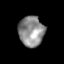
Tissue: skin
Cell type: Epithelial cells
Senescence score: 0.2376
Nuclear area (px): 754
Mean DAPI intensity: 141.91